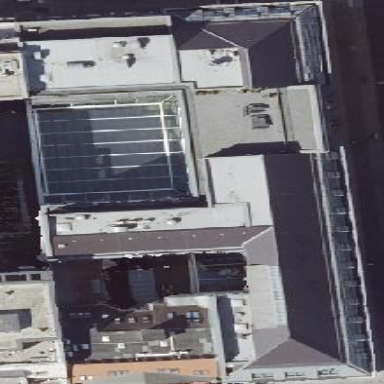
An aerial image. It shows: Office building.